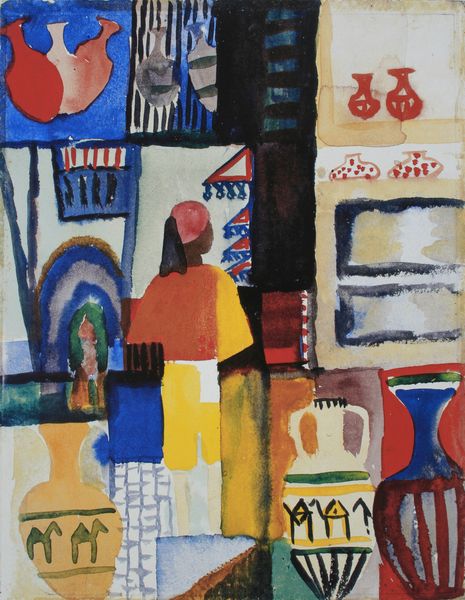
Titel: Händler mit Krügen
Künstler: August Macke
Standort: Münster
Institution: LWL-Landesmuseum für Kunst und Kulturgeschichte
Schlagwörter: blau, gemälde, kopf, mann, weiß, aquarell, gelb, grün, impressionismus, kubismus, ocker, braun, bunt, frau, grau, hut, licht, orange, profil, rücken, schwarz, szene, zeichnung, rot, tuch, beige, expressionismus, malerei, muster, ornament, flasche, kappe, mütze, faru, mensch, rahmen, gewand, rosa, amphore, amphoren, henkel, keramik, krug, schalen, vase, hellblau, kopfbedeckung, moderne, abstrakt, afrika, farben, flächen, modern, farbe, grafik, wasserfarbe, laden, markt, dunkelblau, kopftuch, streifen, vasen, bauch, exotik, collage, tor, rechtecke, karos, neger, wasserfarben, gefäß, gemalt, orient, rechteck, torbogen, farbflächen, farbfläche, kreise, stand, macke, kunst, sonnig, arabisch, krüge, picasso, mohr, bommel, gefäße, august, turban, dreiecke, blauer reiter, klee, primärfarben, volkskunst, marktstand, marokko, tunis, konstruktivismus, paul klee, zeichnungen, kamel, kästen, fes, kringel, marc, august macke, farbfeld, polychrom, bazar, schwarzblau, fez, nordafrika, frug, kamele, töpferware, tunesien, farbiger, blauschwarz, ghallabia, tunisreise, gelb blau, s, imperessionismus, dromendar